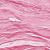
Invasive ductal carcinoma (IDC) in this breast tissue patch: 0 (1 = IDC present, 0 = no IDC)